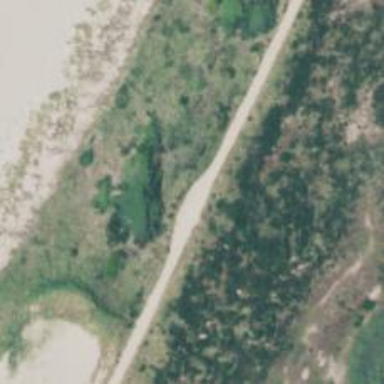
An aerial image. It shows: Beautiful beach with natural surroundings.